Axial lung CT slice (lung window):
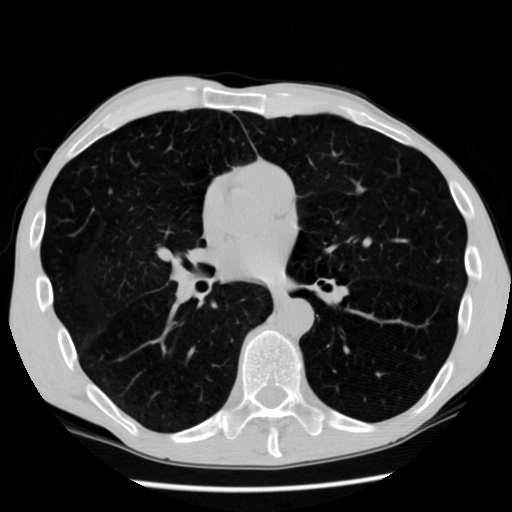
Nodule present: no